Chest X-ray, AP view. Patient: 23 years old, sex M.
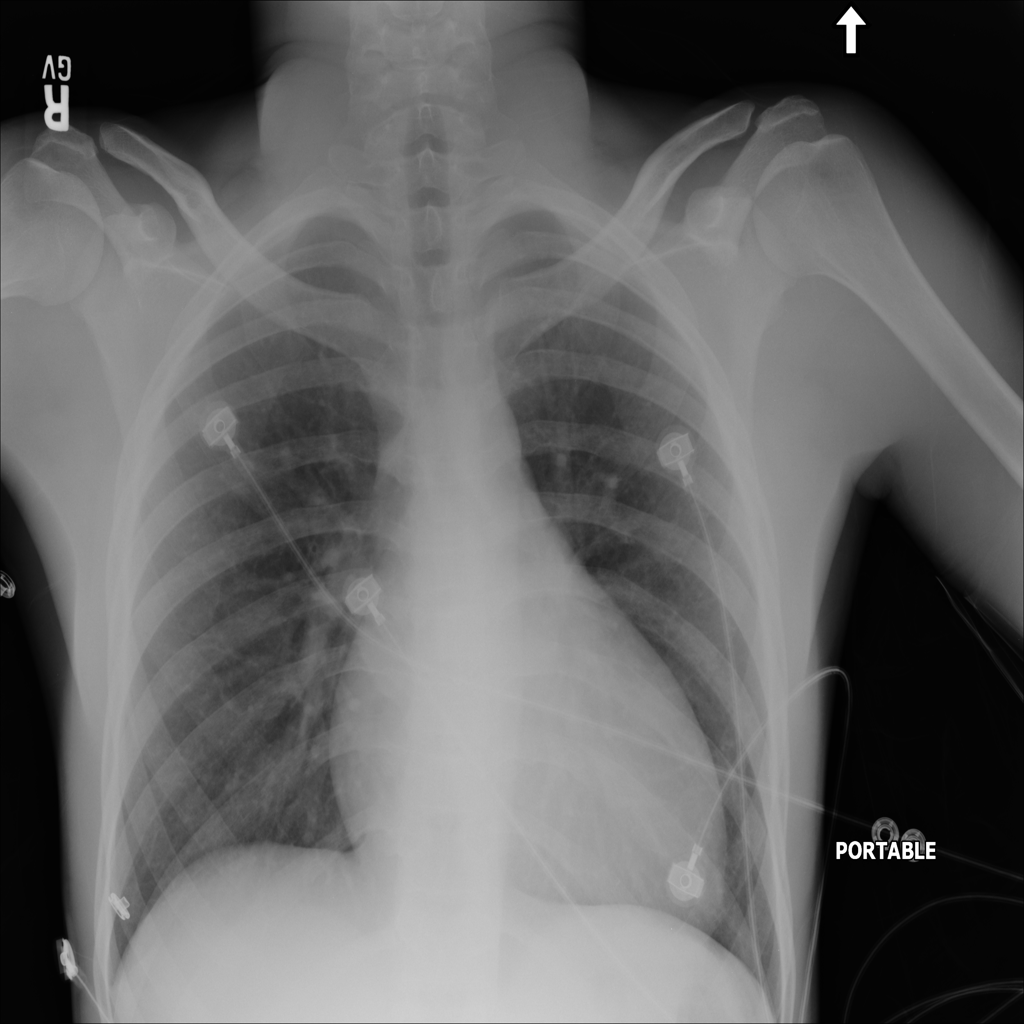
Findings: Infiltration